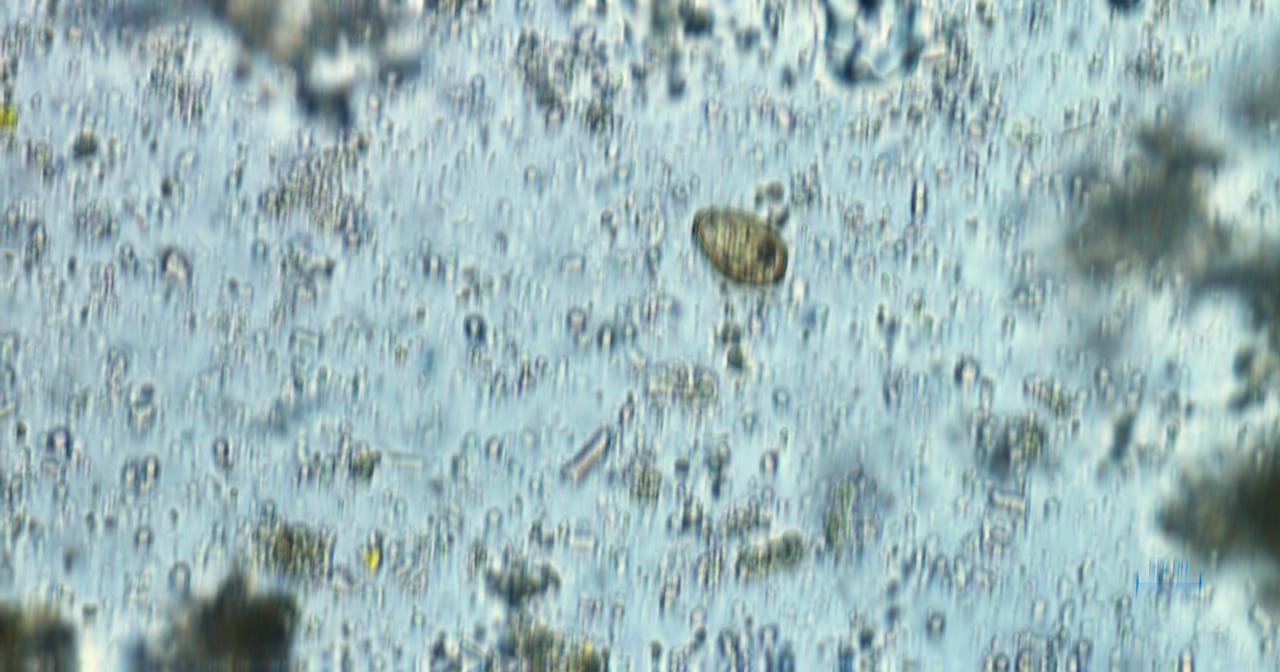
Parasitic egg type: Opisthorchis viverrine